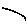
Label: bird